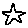
Label: star